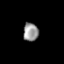
Tissue: prostate
Cell type: Endothelial cells
Senescence score: 0.7703
Nuclear area (px): 278
Mean DAPI intensity: 146.946